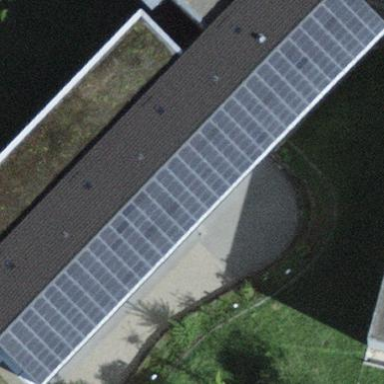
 consisting of solar photovoltaic panels."